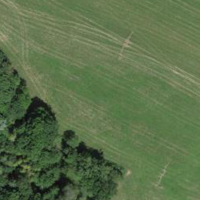
EUNIS habitat code: 52
Species observed at this site:
Lamium maculatum